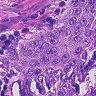
Metastatic tissue present: yes